Question: I'm trying to implement native ads in my android application. But I want to do it using admob only. I searched a lot for solution but could not find exact one to do so.
<URL>
What I wanted to do is this:
Show ads inside list item which means one of the 'ListView'/'RecyclerView' item can be one ad like below image.

I found some links and references but that doesn't explain proper implementation of the native ads.
<URL> : Native ads overview
<URL> : DFP Android Guides > Targeting
<URL> : DFP Quick Start Guide
If it is not possible to do it using admob, <URL> is best solution for me right now.
Any help and guidance would be helpful. thanks.
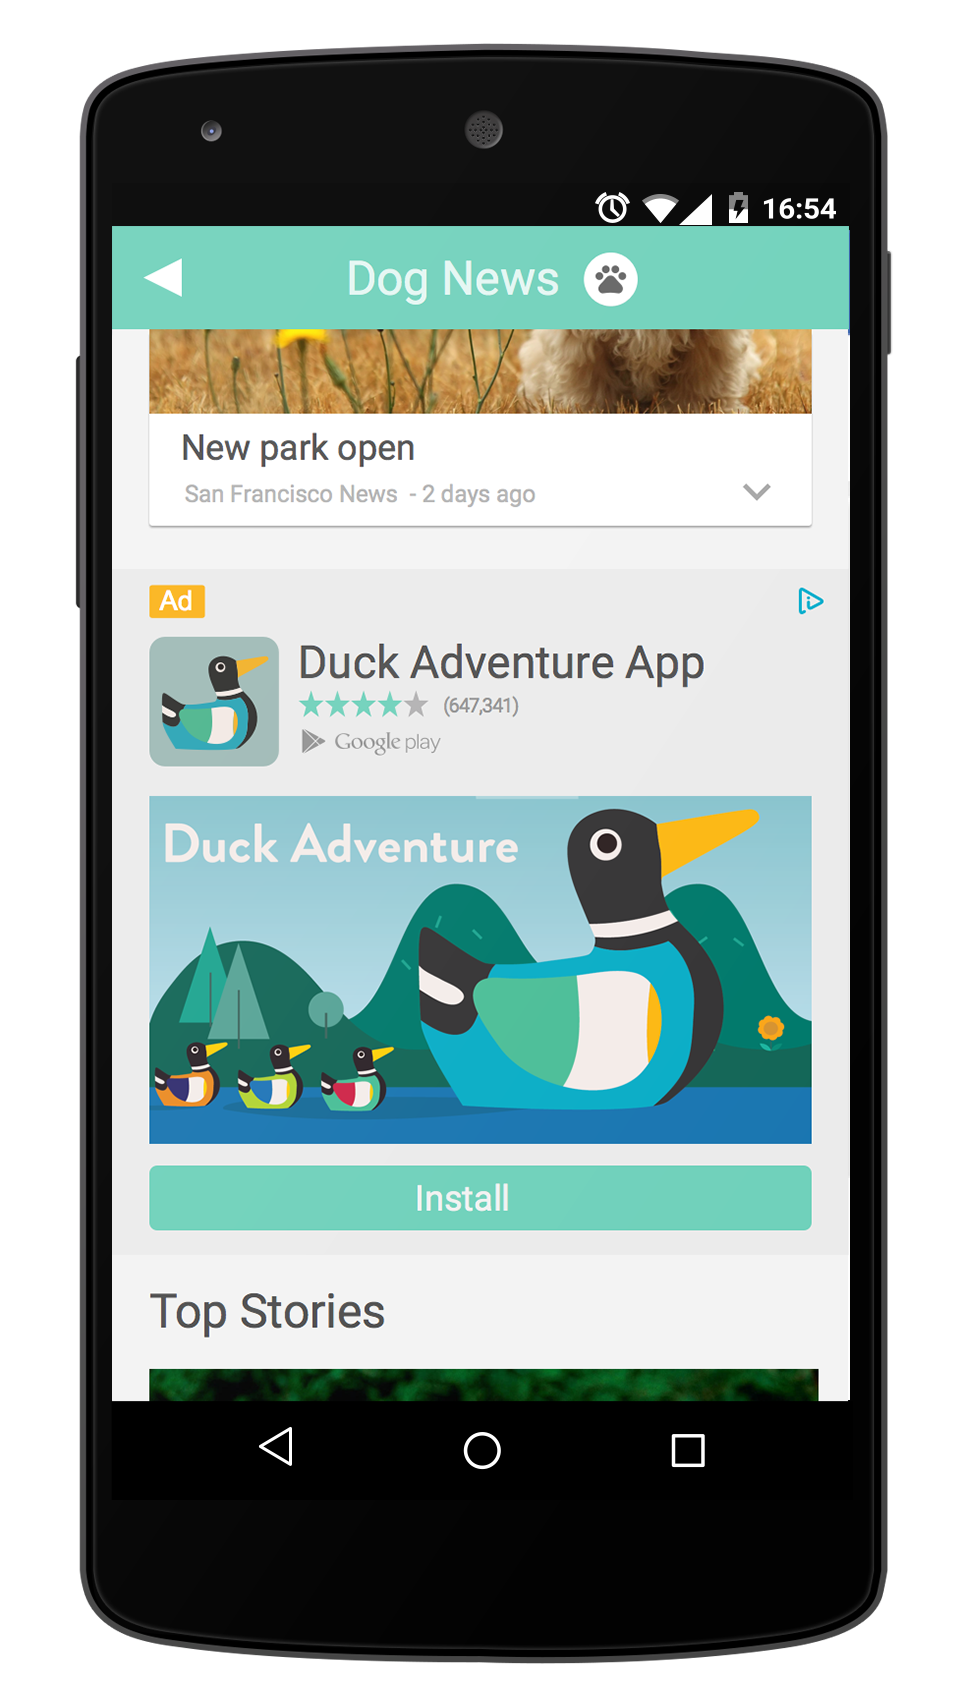
Answer: As an addition to this thread, you can now implement NativeAds for Admob very easily by following the guide provided by Google using NativeExpressAdView .
For more information, check the google documentation :
<URL>